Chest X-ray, AP view. Patient: 16 years old, sex F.
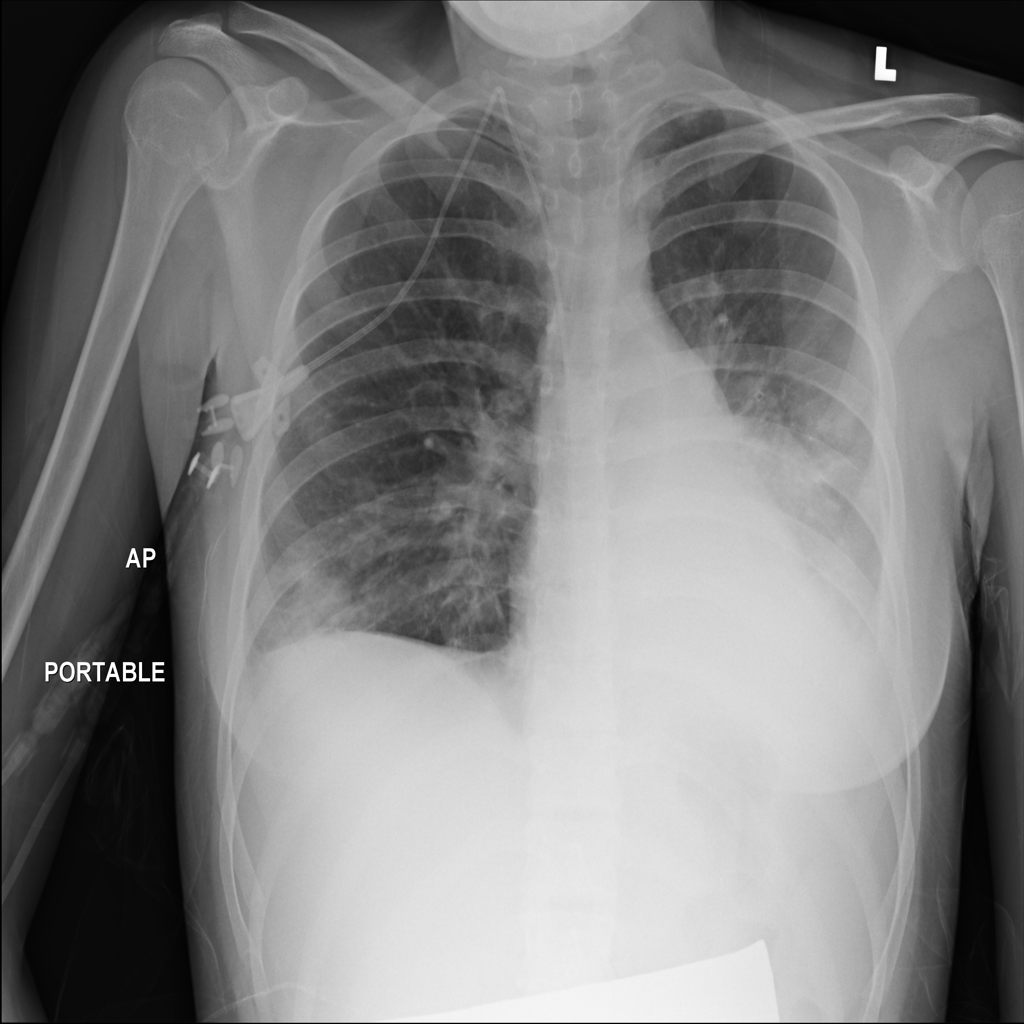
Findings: Effusion, Nodule